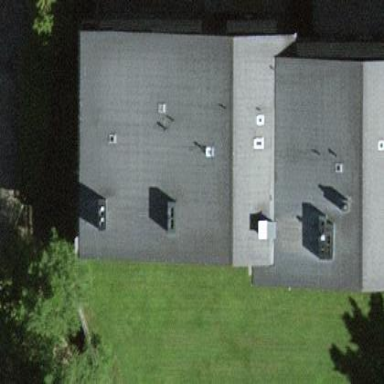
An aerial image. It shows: Gabled roof on residential building.